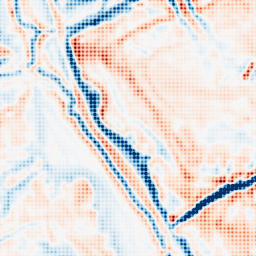
Category: multiscale
Decomposition family: dog_multiscale
Decomposition parameters: sigma_ratio: 1.4
n_scales: 3
base_sigma: 2
Upsampling method: sinc_blackman
Upsampling parameters: scale: 8
kernel_size: 8
Upsampling scale: 8